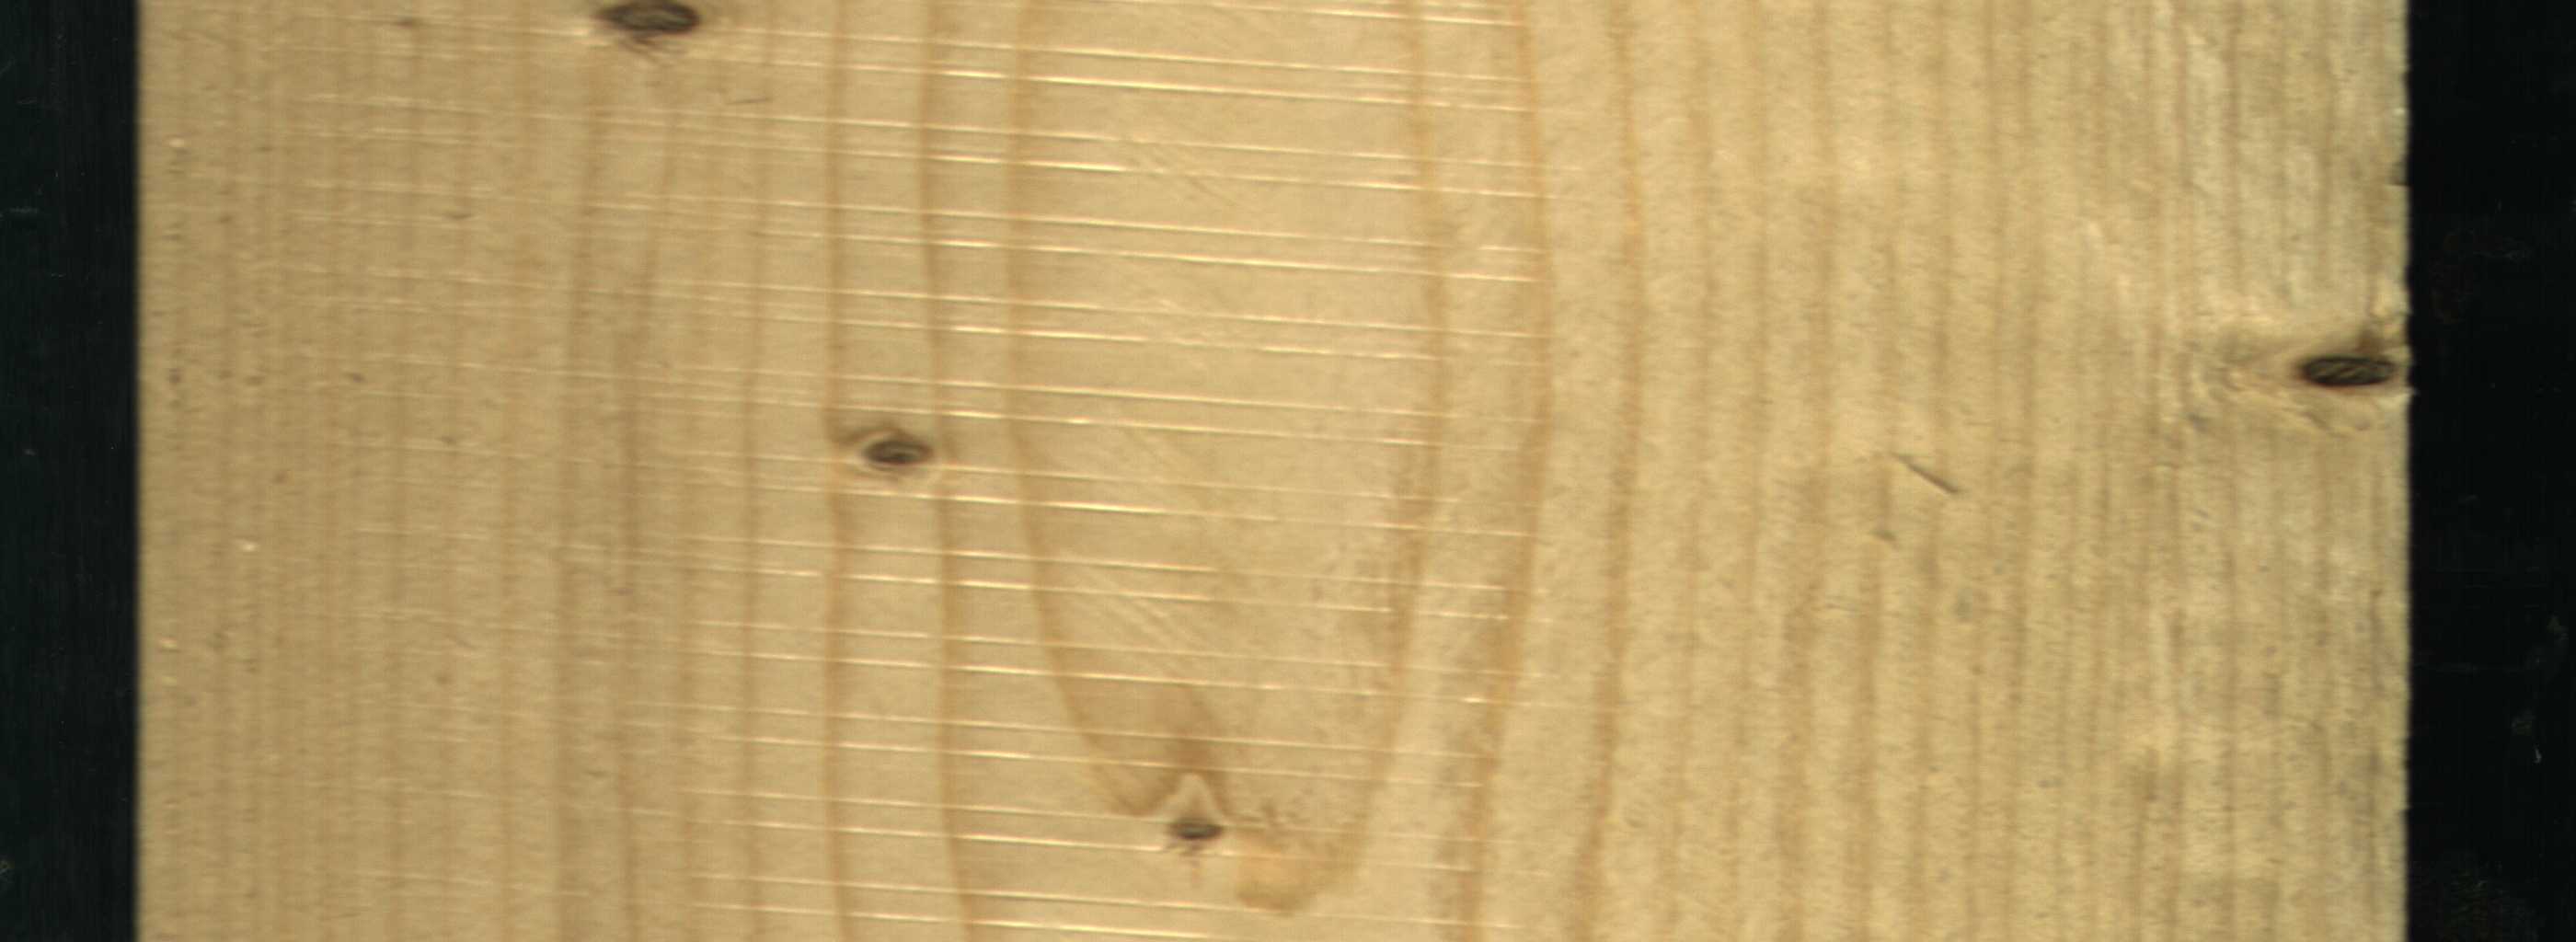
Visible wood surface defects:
Dead_Knot
Dead_Knot
Live_Knot
Live_Knot